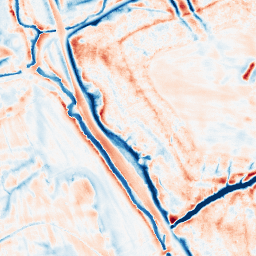
Category: edge_preserving
Decomposition family: bilateral
Decomposition parameters: d: 21
sigma_color: 25
sigma_space: 150
Upsampling method: lanczos
Upsampling parameters: scale: 8
Upsampling scale: 8